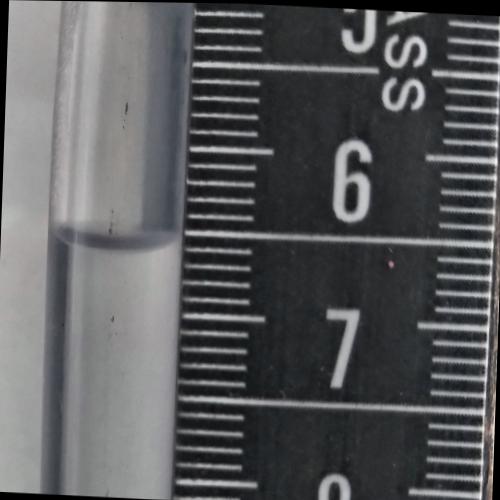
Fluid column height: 6.6 cm